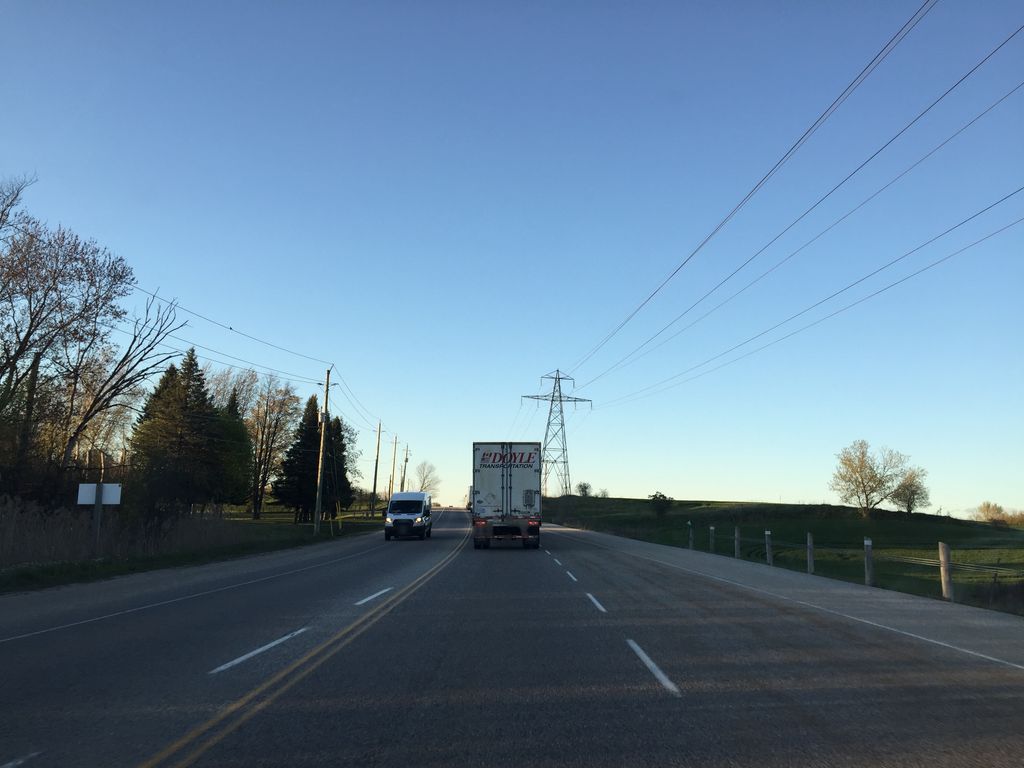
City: kitchener-waterloo